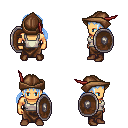
a pixel art fantasy rpg character, male body template, human, tanned skin, white pirate shirt, robe skirt, white cyan twin-tailed hairstyle, leather cap, brown shoes, shield, four views (front, back, left, right), 2x2 character sprite sheet, small pixel art, hard edges, no anti-aliasing